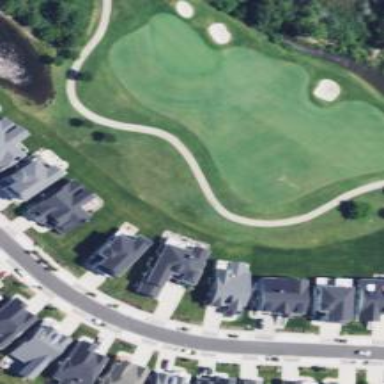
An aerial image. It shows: Golf path made of asphalt.